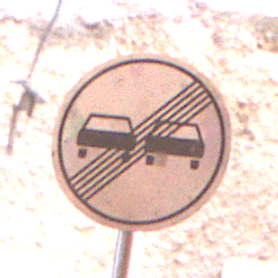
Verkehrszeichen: EndeUeberholverbot
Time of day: MorningAfternoon
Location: Outdoor (Urban)
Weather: Clear
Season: NotSpecified
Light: Natural